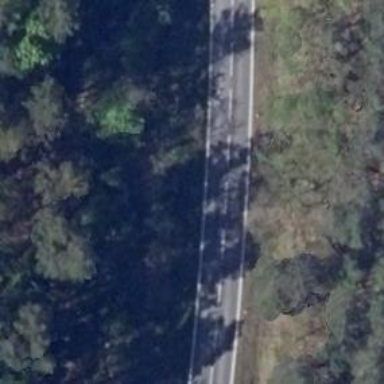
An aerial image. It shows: Secondary road.